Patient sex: M
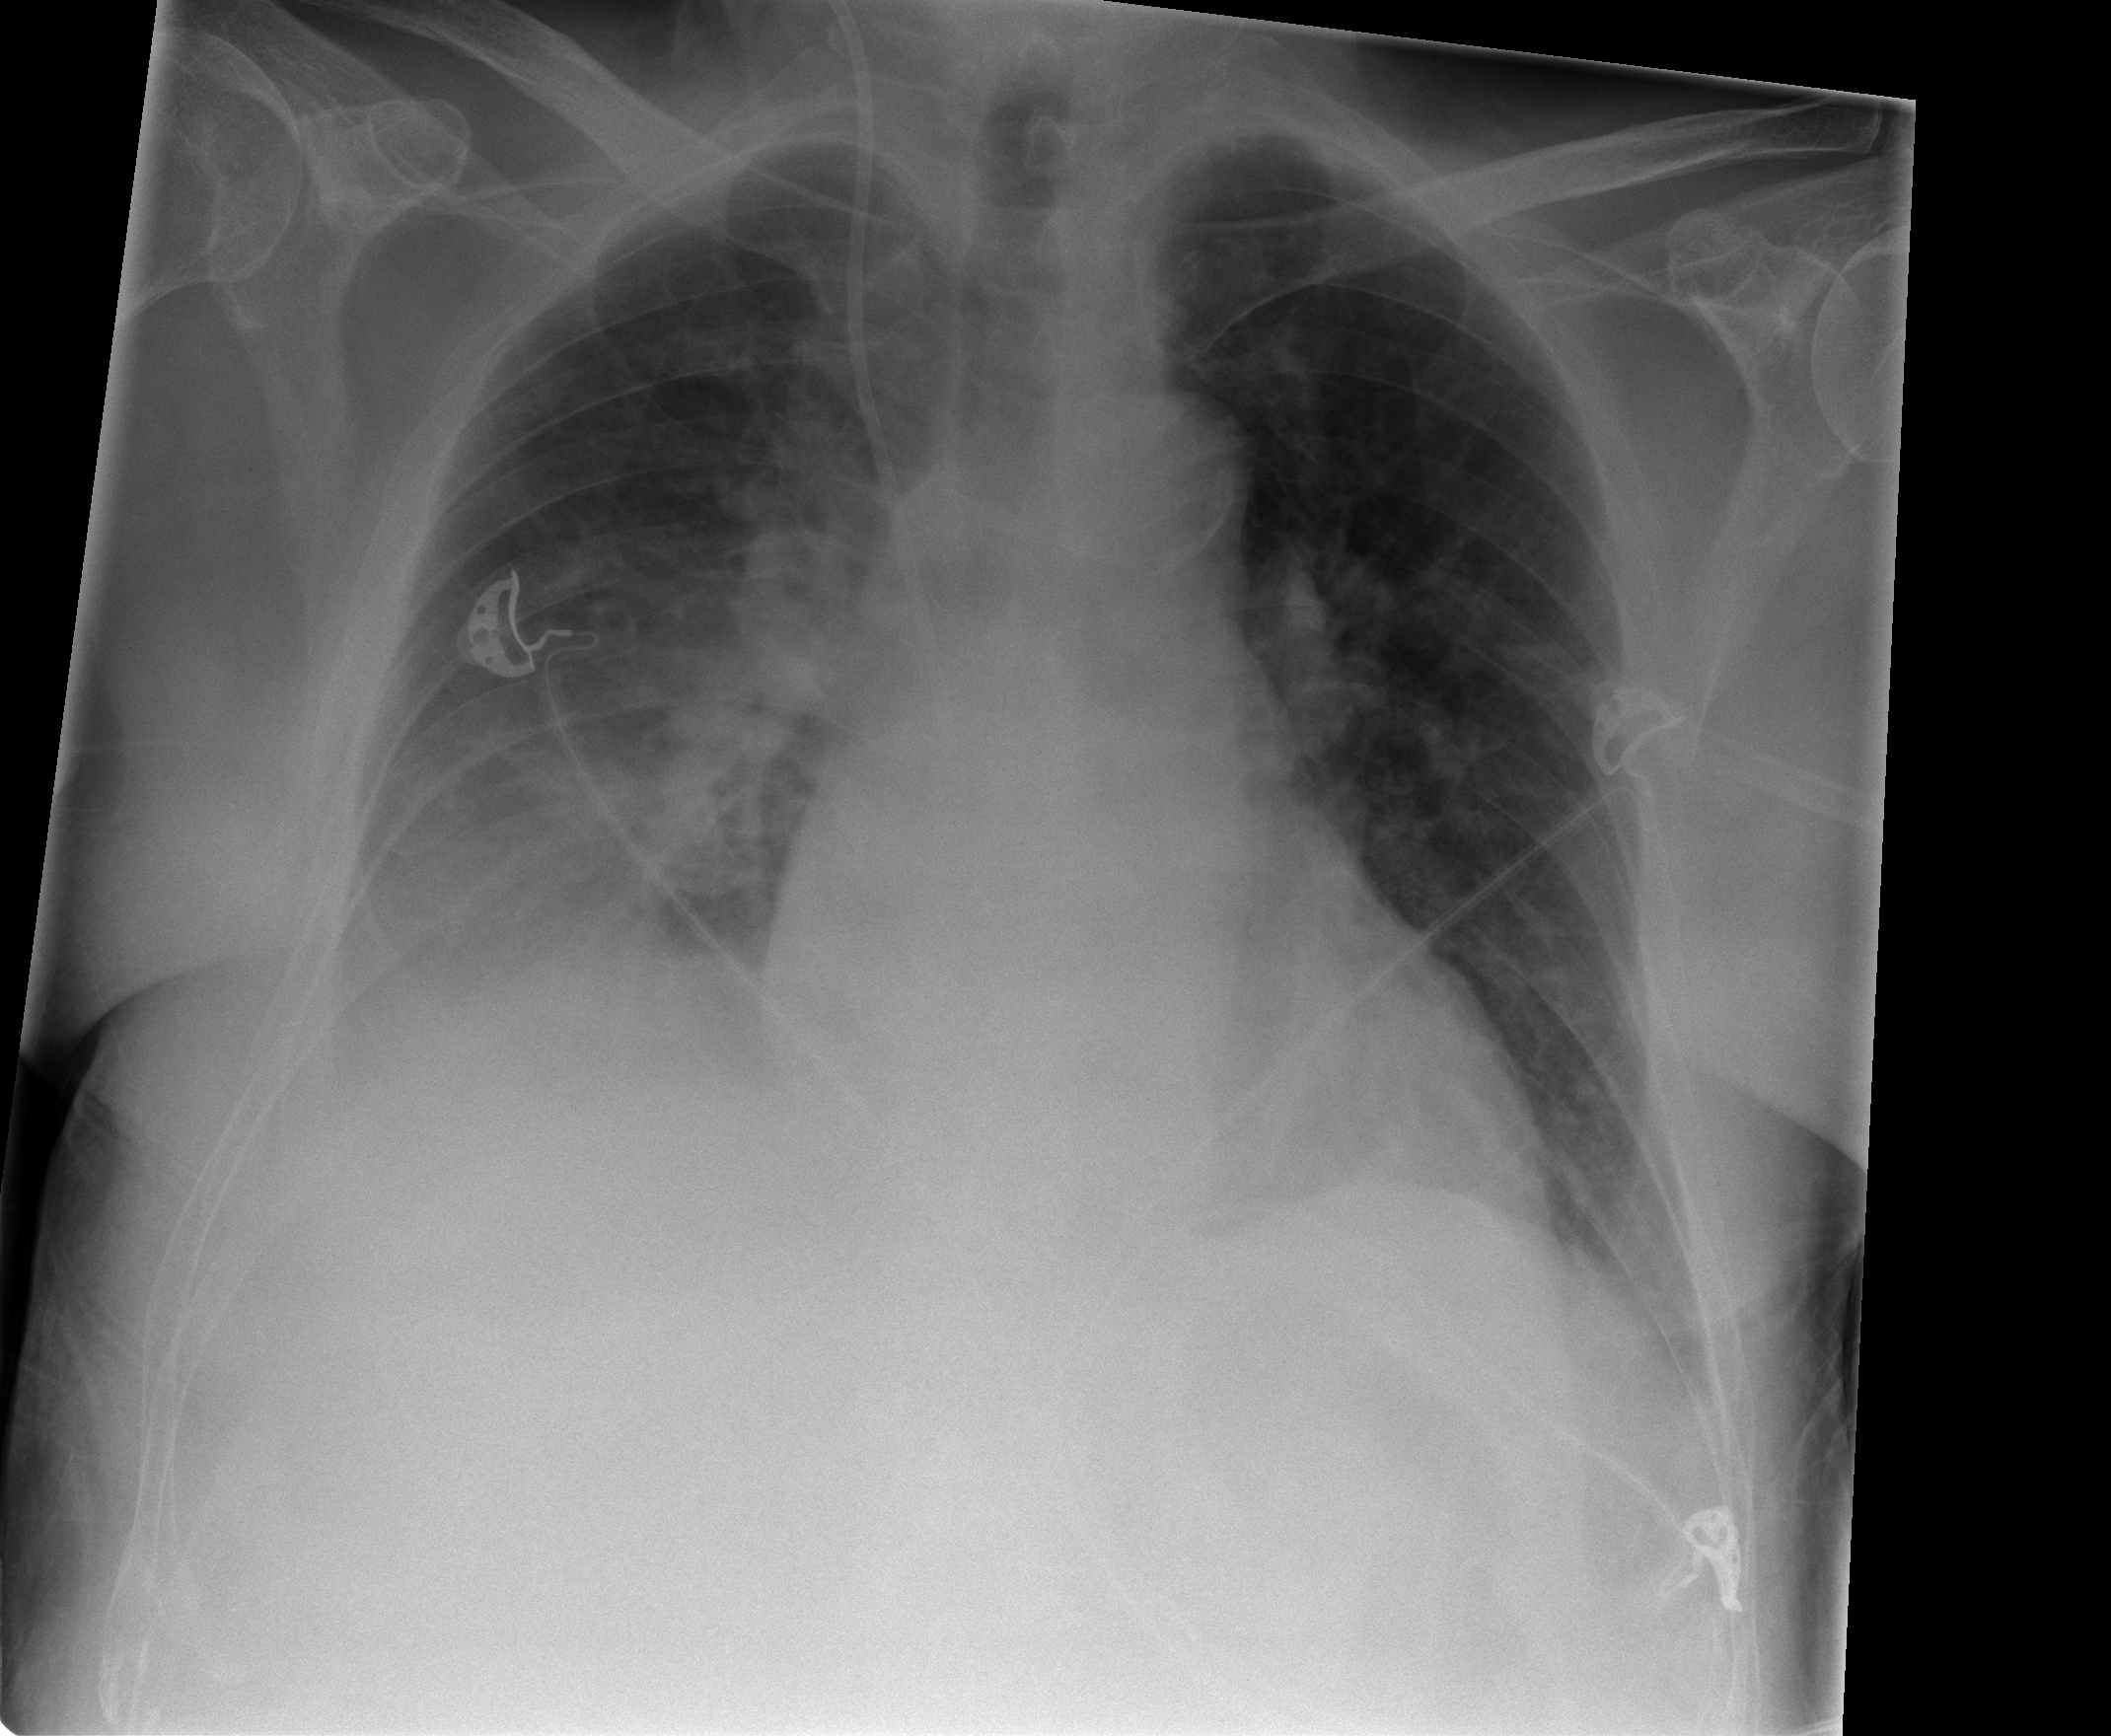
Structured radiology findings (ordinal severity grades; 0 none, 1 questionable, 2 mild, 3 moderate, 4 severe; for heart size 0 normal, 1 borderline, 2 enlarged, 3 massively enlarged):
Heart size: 0
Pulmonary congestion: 0
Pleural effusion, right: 2
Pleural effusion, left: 0
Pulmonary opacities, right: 1
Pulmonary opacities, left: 0
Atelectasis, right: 2
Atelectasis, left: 0